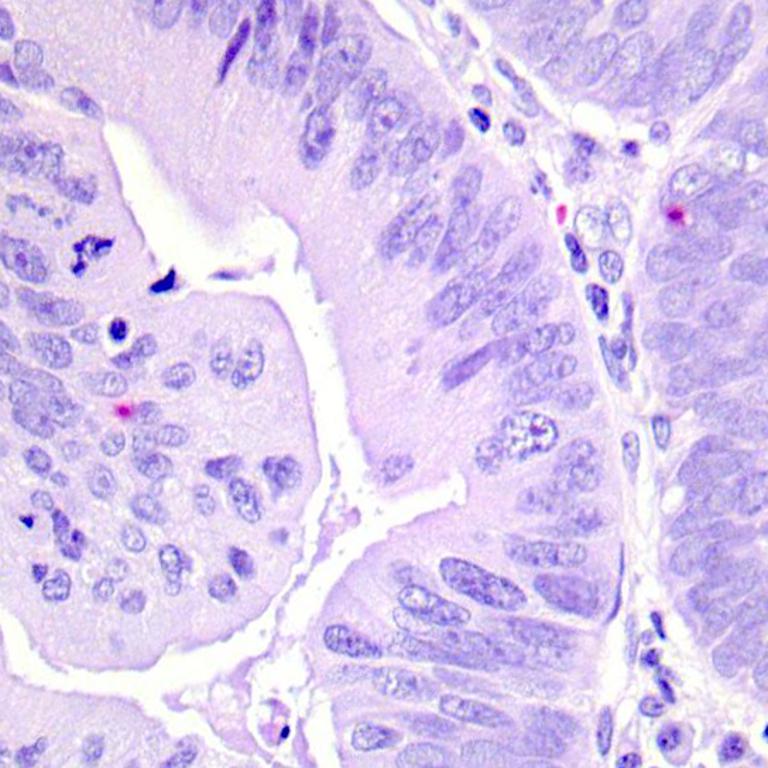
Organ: colon
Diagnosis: adenocarcinomas